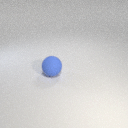
large blue rubber sphere